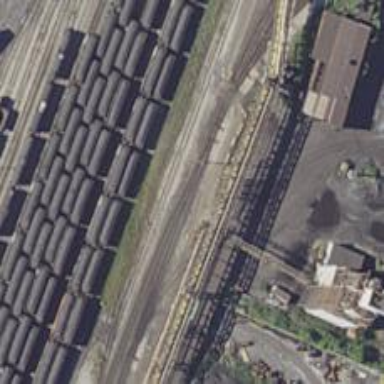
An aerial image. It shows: Railway yard.